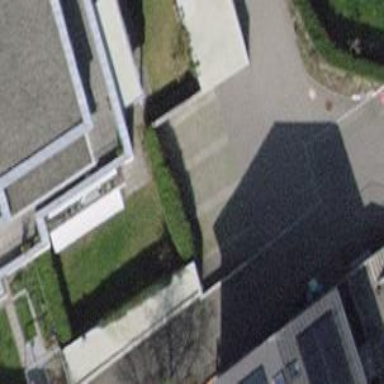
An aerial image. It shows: Street-side parking area with paving stones.